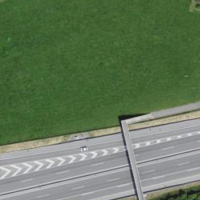
EUNIS habitat code: 57
Species observed at this site:
Milvus migrans